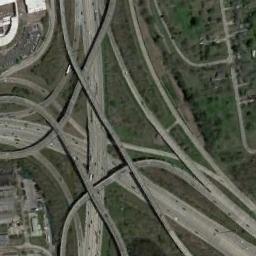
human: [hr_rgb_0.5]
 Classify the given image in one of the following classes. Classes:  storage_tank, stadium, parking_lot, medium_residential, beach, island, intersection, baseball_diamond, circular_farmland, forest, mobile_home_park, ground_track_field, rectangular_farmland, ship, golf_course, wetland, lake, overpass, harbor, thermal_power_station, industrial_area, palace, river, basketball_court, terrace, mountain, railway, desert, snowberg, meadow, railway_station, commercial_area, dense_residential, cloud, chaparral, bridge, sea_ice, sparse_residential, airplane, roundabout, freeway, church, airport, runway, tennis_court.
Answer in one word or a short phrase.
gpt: overpass